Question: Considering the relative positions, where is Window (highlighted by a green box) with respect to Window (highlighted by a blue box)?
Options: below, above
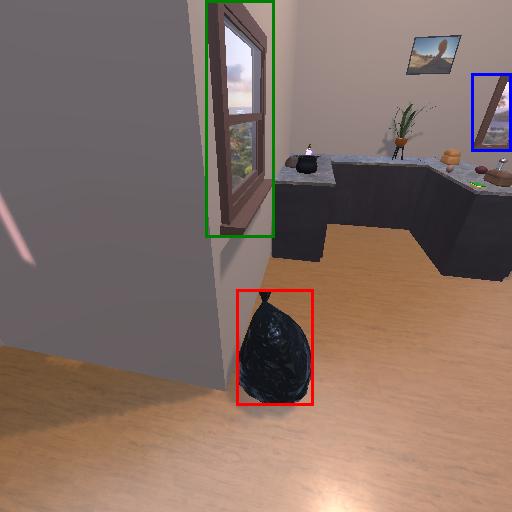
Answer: below